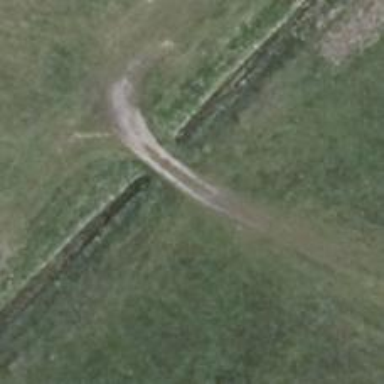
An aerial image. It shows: Track road on bridge.